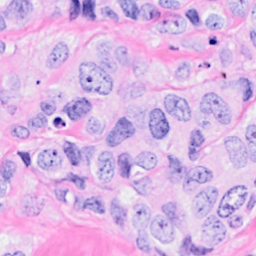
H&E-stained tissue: Breast